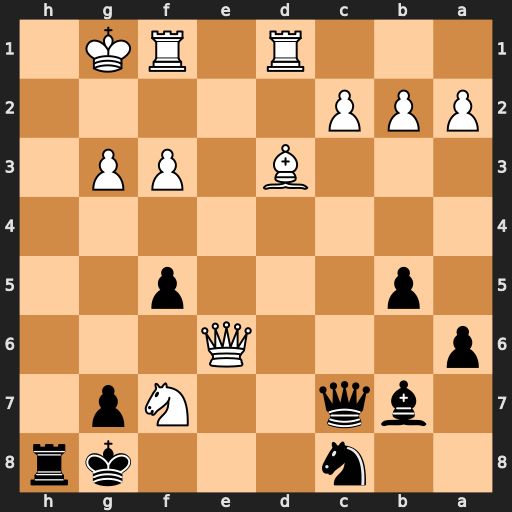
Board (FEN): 2n3kr/1bq2Np1/p3Q3/1p3p2/8/3B1PP1/PPP5/3R1RK1
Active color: b
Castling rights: -
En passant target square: -
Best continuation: Qxg3#